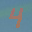
Label: 4